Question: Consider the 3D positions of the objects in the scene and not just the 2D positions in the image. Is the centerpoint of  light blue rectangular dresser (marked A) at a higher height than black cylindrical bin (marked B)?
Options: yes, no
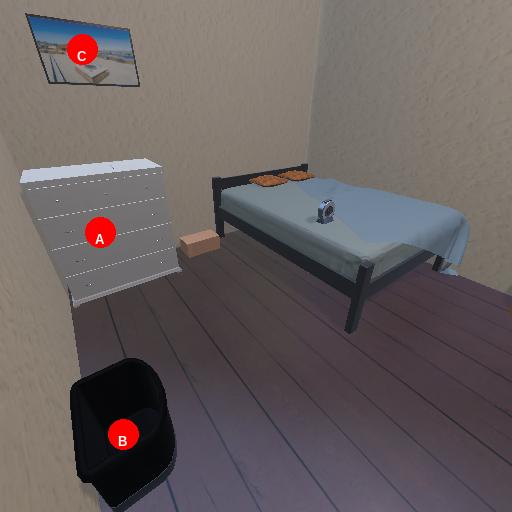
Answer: yes